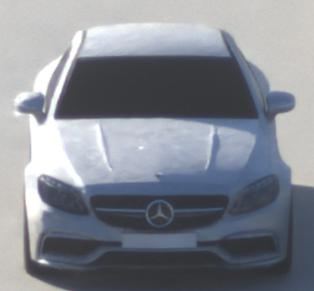
Make: Mercedes-Benz
Model: C 43 AMG
Detailed model: C-Class (205) AMG Limousine
Model produced from: 2016/10
Model produced until: 2018/04
Doors: 4
Color: white
Road condition: dry road
Daytime: sunrise or sunset
Contrast: medium contrast